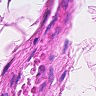
Metastatic tissue present: no